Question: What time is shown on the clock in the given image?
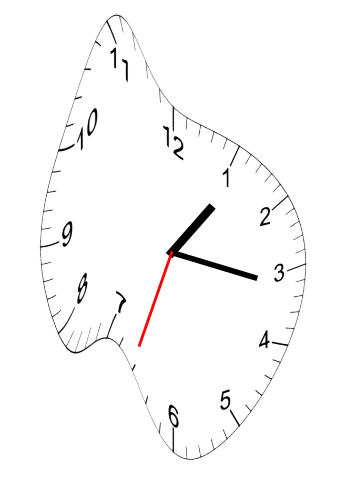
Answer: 01:16:33